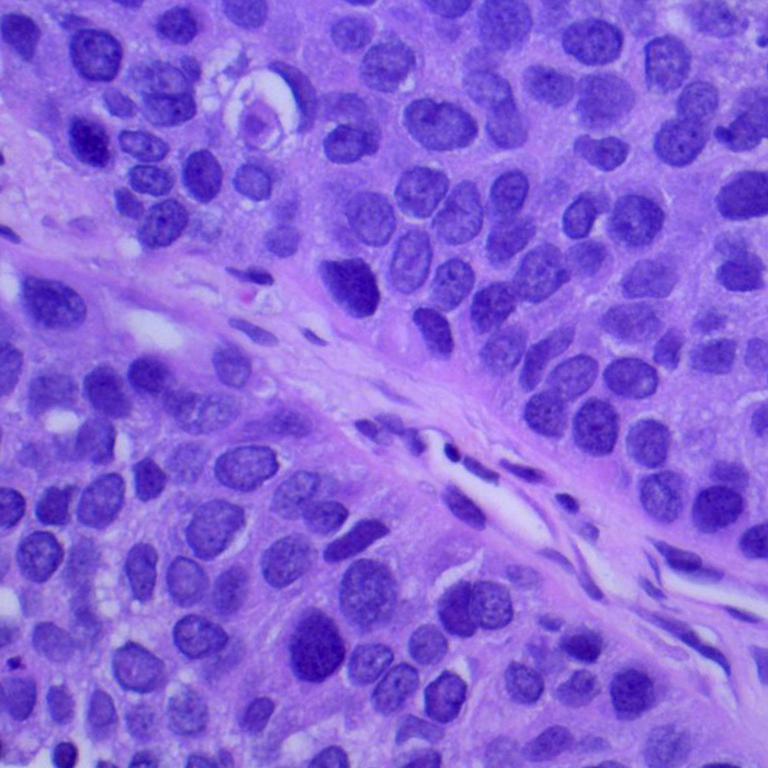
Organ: lung
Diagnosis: squamous carcinomas